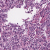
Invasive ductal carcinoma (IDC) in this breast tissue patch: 1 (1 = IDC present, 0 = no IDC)